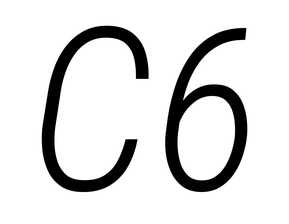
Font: Roboto-Italic_Condensed_Light_Italic